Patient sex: M
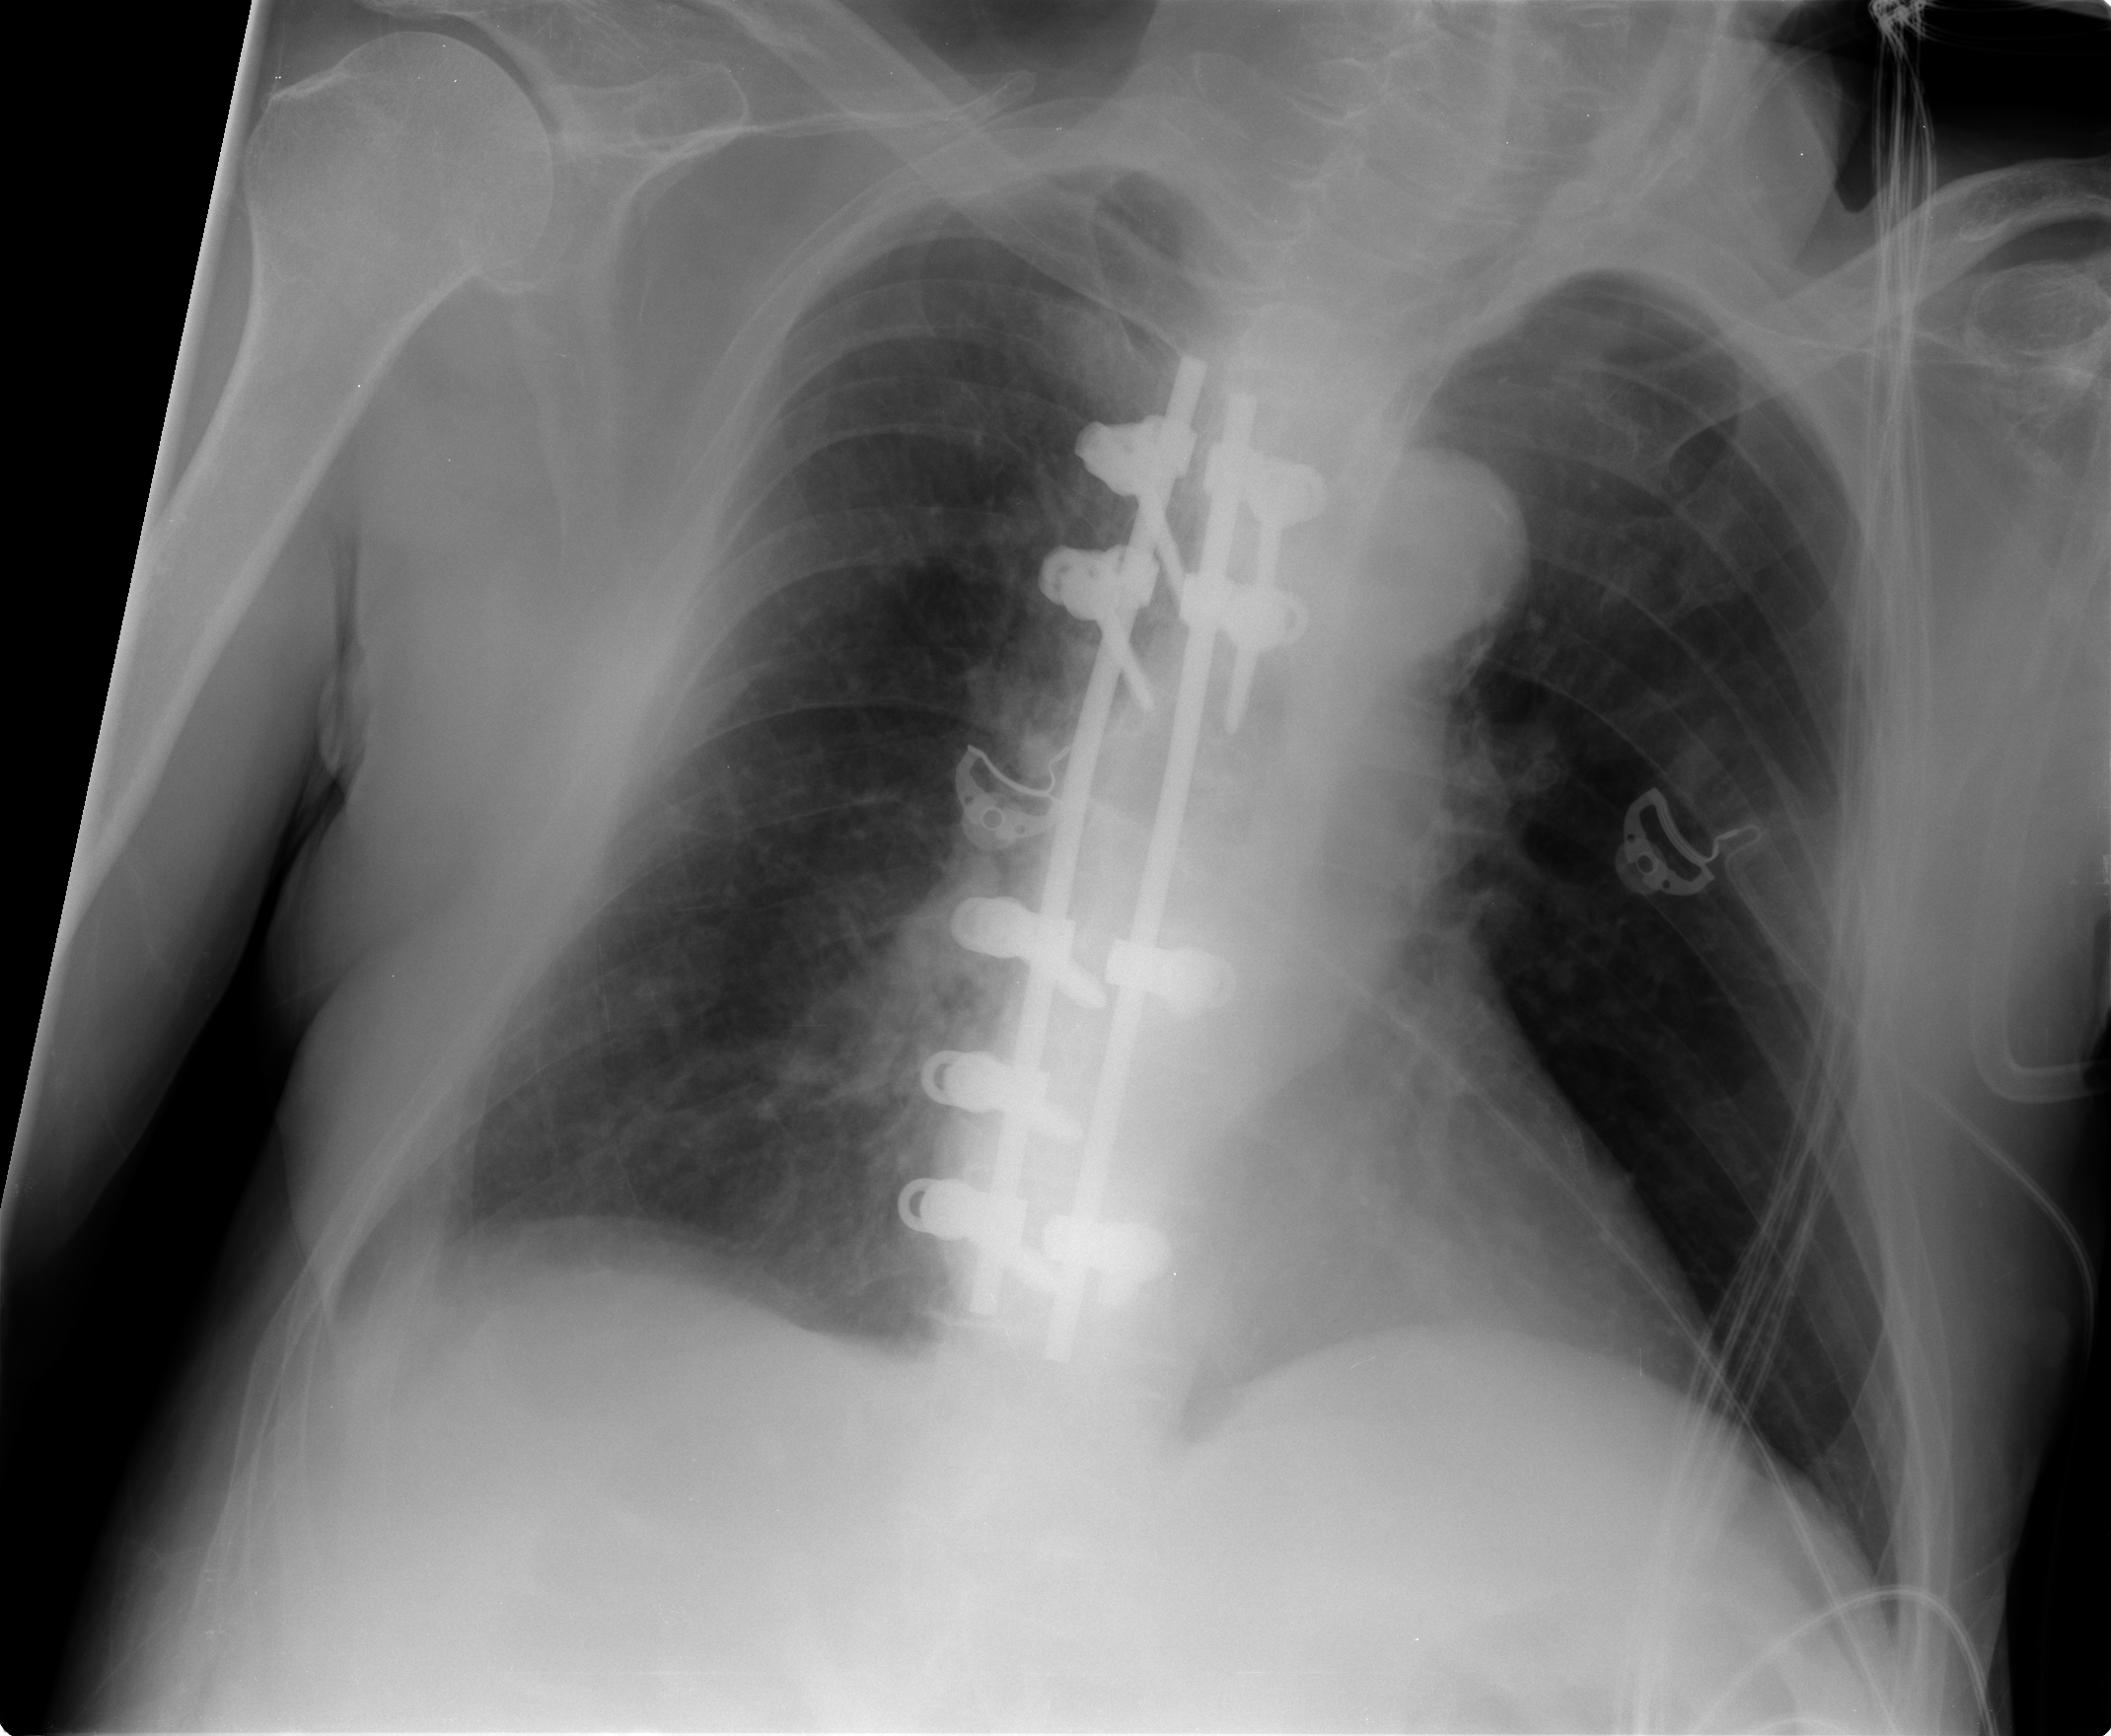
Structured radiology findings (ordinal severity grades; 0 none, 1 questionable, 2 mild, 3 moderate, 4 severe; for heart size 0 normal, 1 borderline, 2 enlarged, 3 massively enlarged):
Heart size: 0
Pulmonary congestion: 0
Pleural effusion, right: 0
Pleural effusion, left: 0
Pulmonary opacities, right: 0
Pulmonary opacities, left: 0
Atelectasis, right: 2
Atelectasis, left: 2